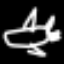
Label: airplane